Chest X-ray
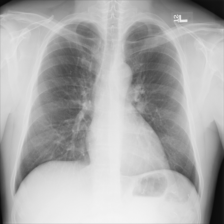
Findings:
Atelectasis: negative
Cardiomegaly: negative
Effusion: negative
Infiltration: negative
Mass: negative
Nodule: negative
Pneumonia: negative
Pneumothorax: negative
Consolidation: negative
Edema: negative
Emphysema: negative
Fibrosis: negative
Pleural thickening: negative
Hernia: negative